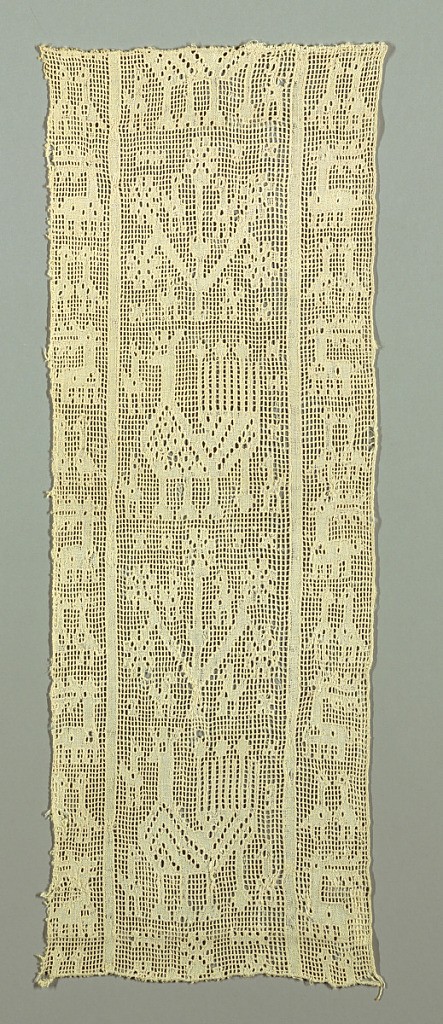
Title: Band
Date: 16th–17th century
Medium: linen Technique: withdrawn element work
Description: Fragment of a band with geometric birds, flowers and plants.